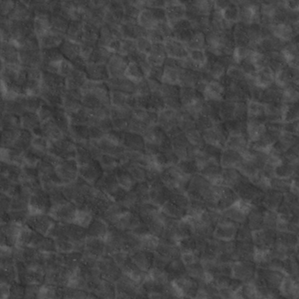
Label: non_frost